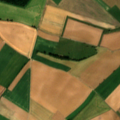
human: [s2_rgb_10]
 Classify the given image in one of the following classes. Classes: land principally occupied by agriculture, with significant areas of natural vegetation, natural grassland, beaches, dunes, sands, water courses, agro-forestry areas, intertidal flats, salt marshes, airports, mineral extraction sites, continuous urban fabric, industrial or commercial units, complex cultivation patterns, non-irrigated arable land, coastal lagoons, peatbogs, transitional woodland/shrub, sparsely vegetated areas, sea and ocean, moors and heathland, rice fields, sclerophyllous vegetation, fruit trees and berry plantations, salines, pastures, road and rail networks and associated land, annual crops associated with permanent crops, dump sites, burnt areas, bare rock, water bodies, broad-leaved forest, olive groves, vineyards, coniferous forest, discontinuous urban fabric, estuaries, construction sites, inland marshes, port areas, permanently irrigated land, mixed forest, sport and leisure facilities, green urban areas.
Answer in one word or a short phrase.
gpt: non-irrigated arable land, broad-leaved forest